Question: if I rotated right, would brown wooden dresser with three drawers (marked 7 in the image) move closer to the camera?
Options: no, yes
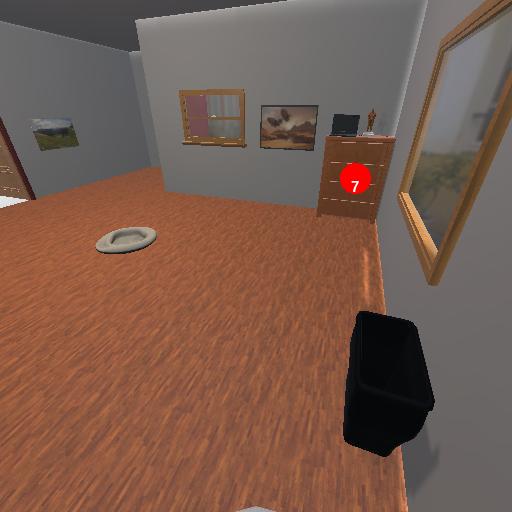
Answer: no